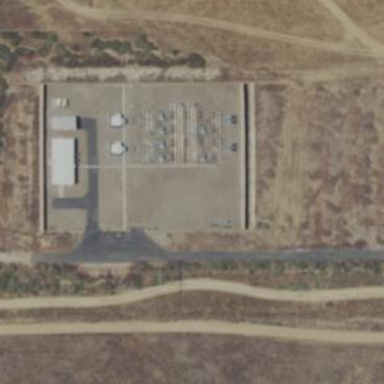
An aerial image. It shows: Distribution level power substation.